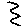
Label: zigzag